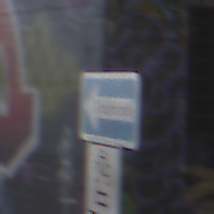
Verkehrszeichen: EinbahnstrasseLinksweisend
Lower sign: RichtungsangabeDurchPfeile9
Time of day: Midday
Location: Roofed (Special)
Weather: Overcast
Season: NotSpecified
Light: Natural